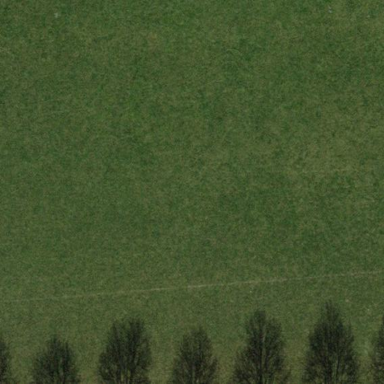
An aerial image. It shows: Grass pitch used for soccer.